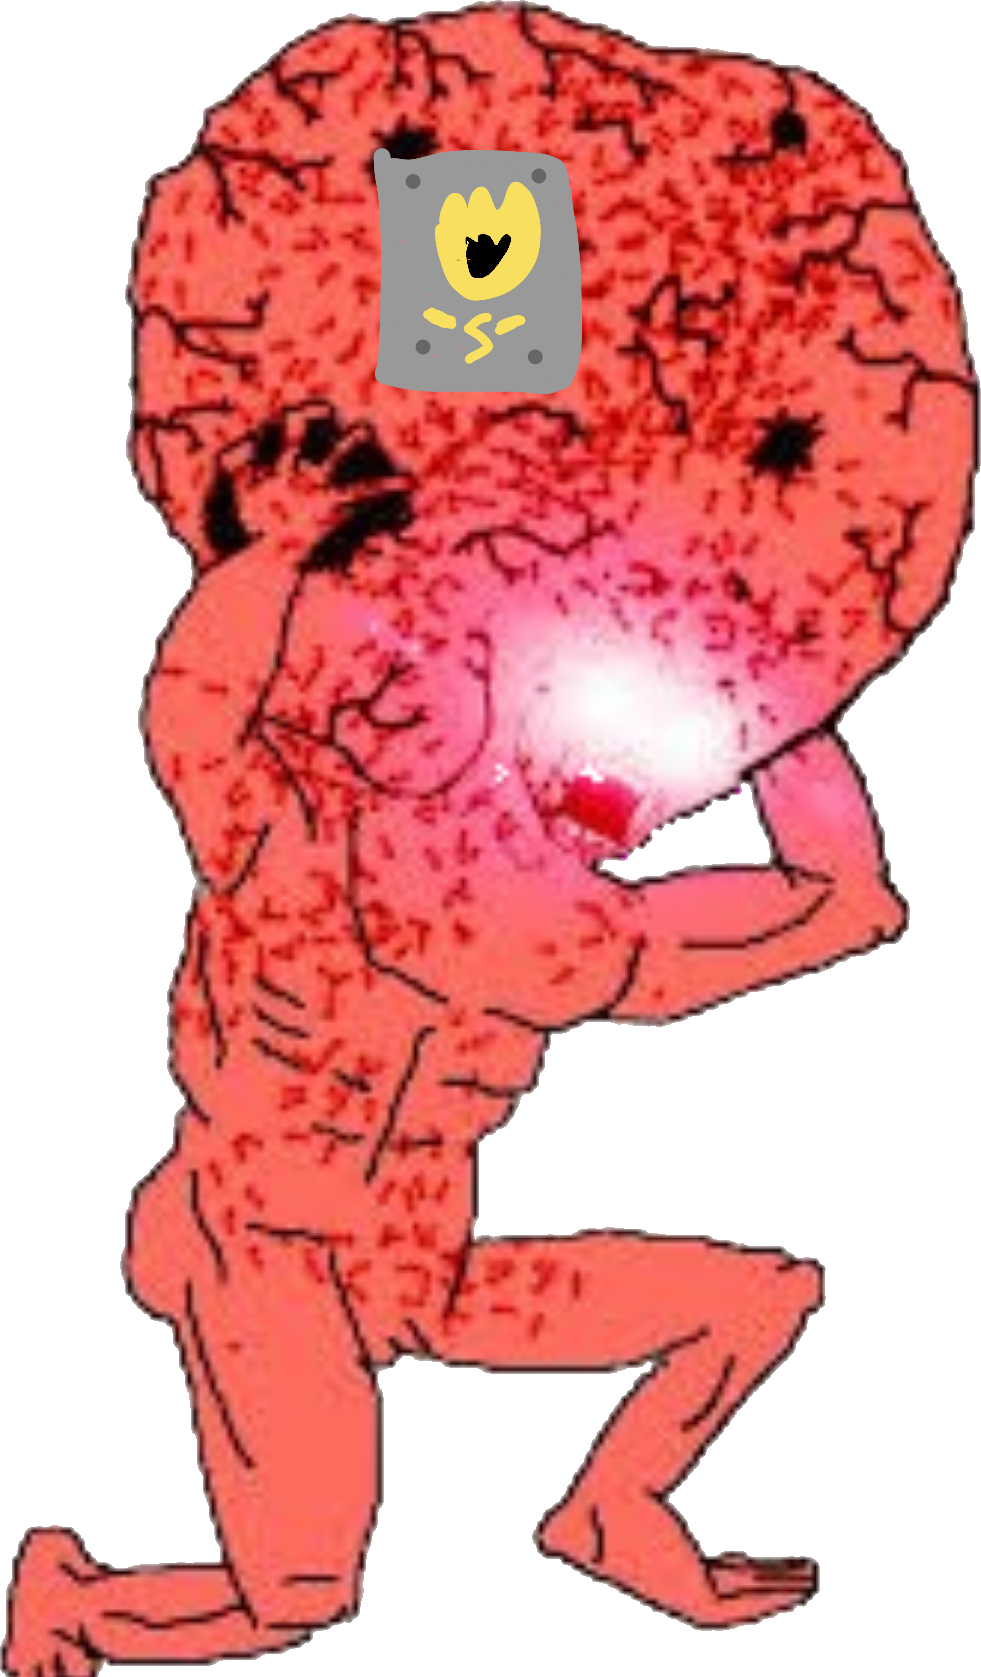
Label: 5_Brainiak